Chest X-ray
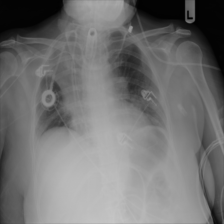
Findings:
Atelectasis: negative
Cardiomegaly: negative
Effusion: negative
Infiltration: negative
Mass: negative
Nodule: negative
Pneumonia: negative
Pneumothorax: negative
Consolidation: negative
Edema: negative
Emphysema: negative
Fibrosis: negative
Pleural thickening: negative
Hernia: negative